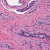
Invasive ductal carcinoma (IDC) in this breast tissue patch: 0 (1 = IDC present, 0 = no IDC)